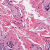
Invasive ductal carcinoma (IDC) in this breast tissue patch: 1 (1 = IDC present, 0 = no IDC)